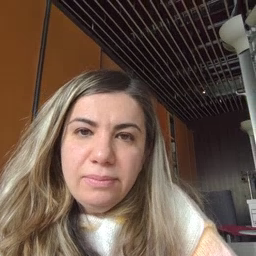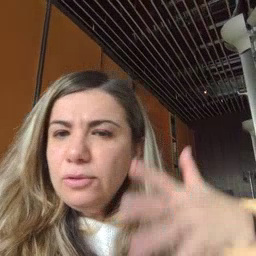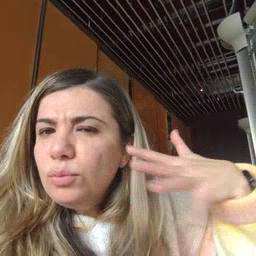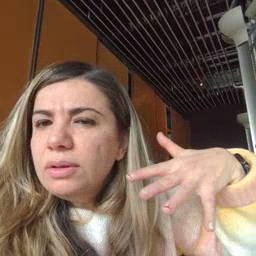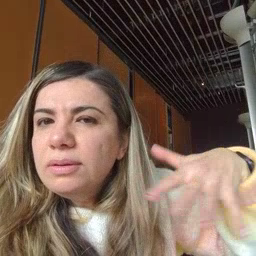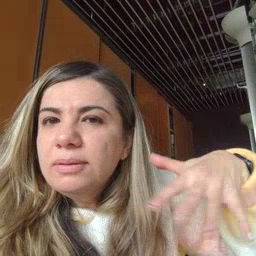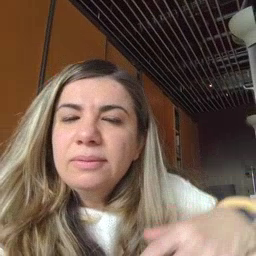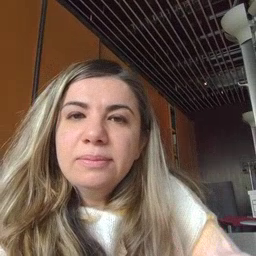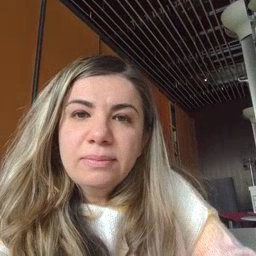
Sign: noisy